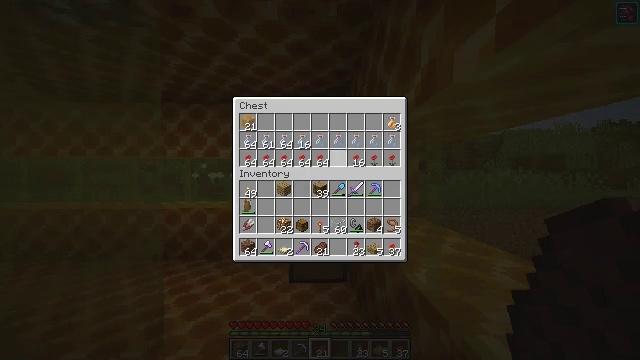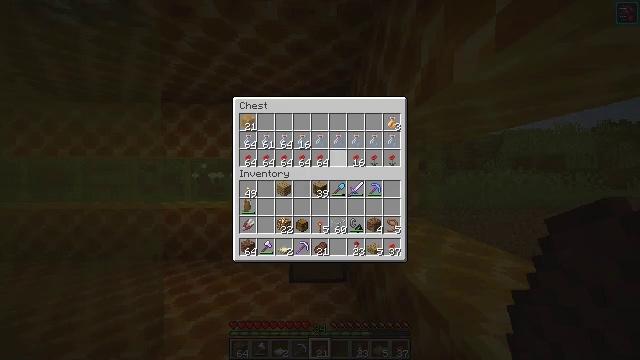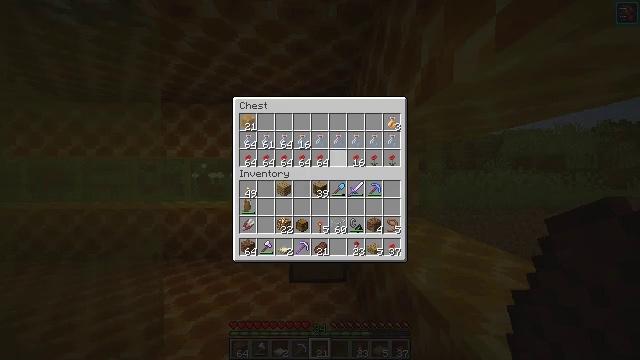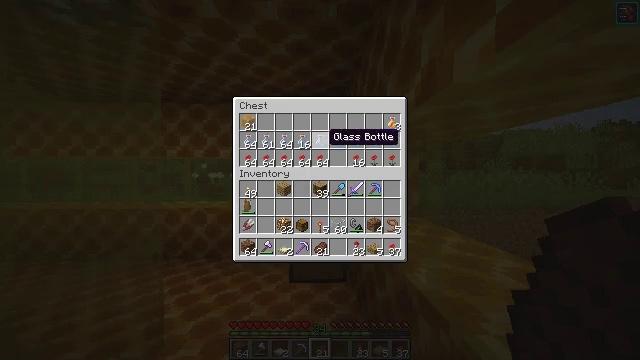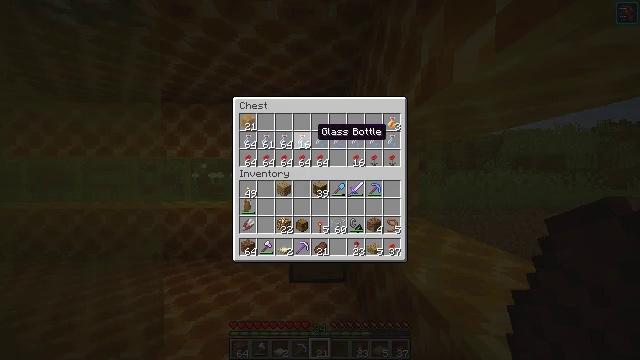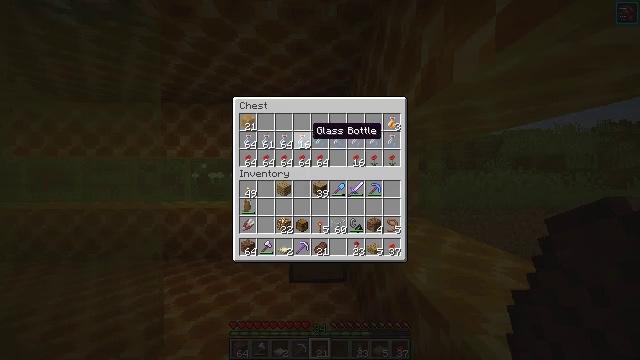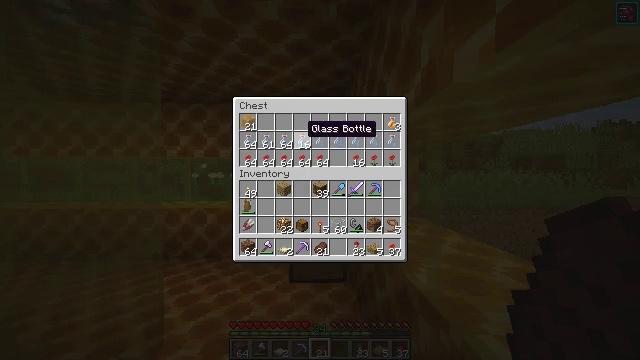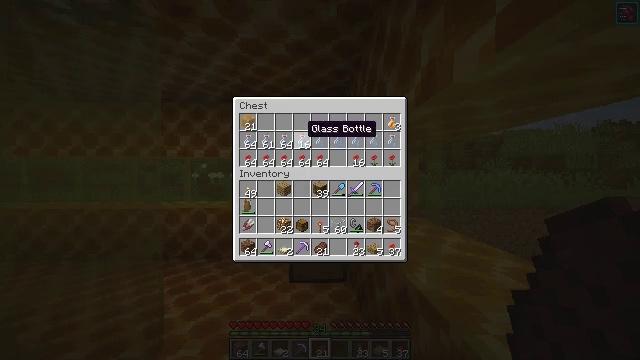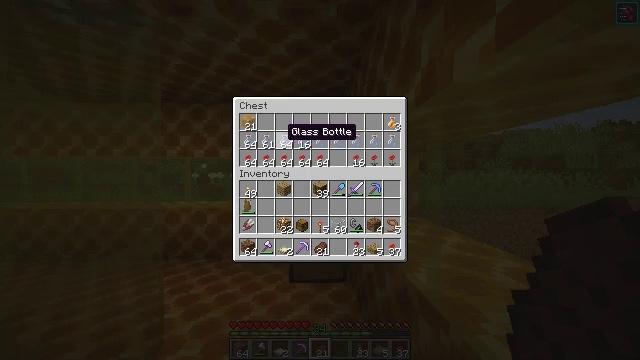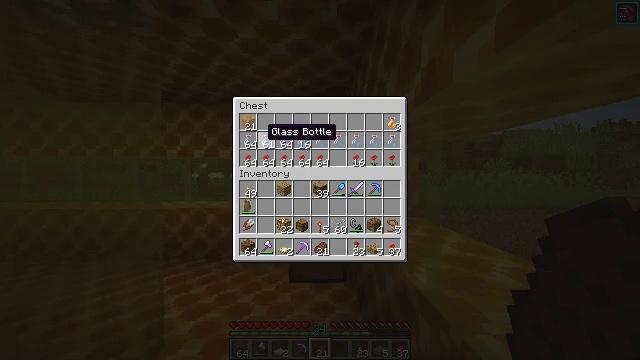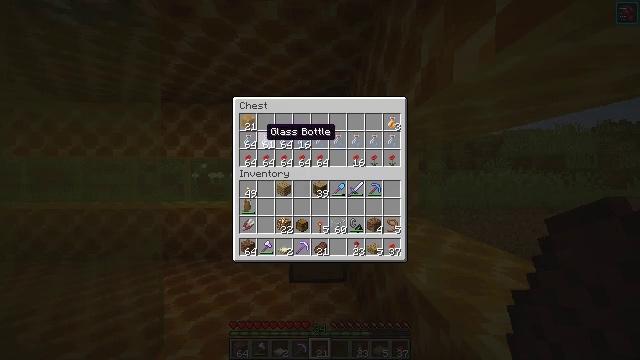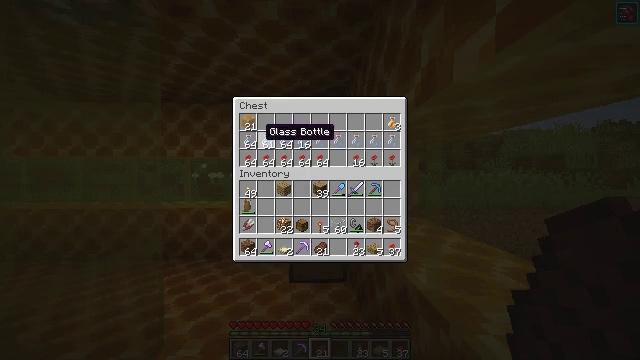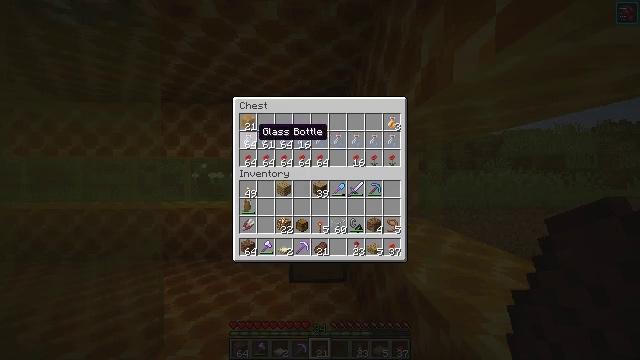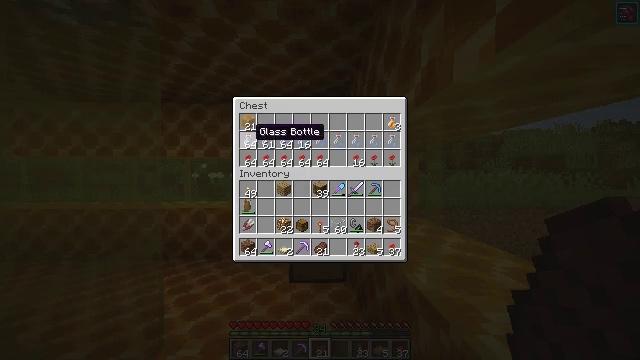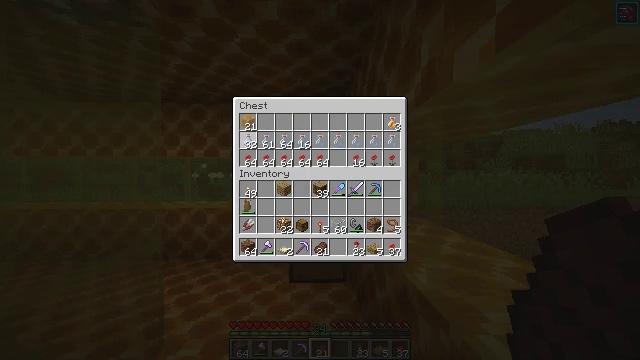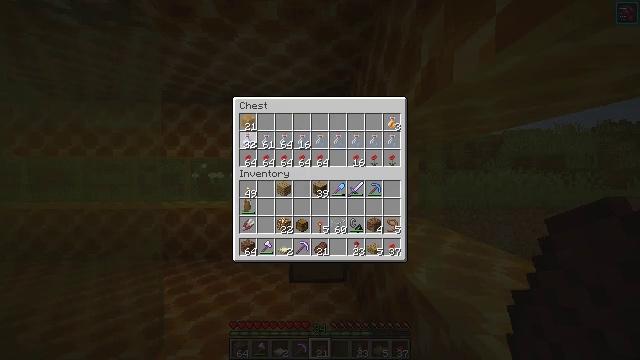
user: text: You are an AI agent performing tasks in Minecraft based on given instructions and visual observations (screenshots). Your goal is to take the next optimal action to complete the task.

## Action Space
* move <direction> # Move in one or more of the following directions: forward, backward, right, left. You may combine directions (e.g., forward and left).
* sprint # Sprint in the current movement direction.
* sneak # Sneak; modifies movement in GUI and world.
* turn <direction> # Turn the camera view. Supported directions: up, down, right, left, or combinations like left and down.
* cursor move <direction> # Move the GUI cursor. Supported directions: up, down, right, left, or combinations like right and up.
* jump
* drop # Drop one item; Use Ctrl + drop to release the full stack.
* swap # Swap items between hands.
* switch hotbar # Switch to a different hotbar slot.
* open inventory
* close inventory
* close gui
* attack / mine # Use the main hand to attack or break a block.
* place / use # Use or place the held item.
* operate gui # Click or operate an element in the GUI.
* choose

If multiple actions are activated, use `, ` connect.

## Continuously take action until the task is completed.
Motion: motion action
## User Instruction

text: Get a honey block by mixing honey bottles in the crafting table.
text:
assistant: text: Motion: no_op
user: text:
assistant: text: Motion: no_op
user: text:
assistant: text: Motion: cursor move left
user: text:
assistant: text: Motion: cursor move left
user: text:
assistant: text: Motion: no_op
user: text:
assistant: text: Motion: no_op
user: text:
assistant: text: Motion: no_op
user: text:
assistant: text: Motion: cursor move left
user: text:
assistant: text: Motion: cursor move left
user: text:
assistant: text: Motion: no_op
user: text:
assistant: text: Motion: no_op
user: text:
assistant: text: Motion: cursor move left
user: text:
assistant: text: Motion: no_op
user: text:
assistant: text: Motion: choose
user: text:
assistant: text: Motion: no_op
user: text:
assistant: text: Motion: cursor move down
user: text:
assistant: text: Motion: cursor move right and down
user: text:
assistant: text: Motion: cursor move right and down
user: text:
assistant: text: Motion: cursor move right and down
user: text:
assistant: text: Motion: cursor move right and down
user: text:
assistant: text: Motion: cursor move down
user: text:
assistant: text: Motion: no_op
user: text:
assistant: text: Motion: no_op
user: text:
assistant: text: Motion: cursor move right and down
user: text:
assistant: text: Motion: no_op
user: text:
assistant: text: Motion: no_op
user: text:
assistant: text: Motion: no_op
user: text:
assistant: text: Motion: operate gui
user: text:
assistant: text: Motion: operate gui
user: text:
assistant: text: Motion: no_op